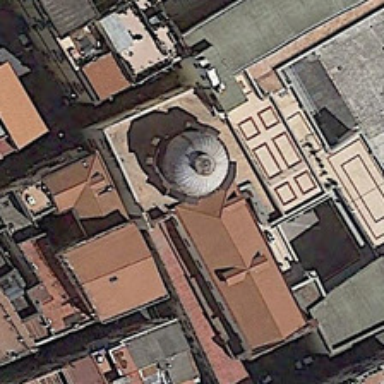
The white church is located in the center of the square .